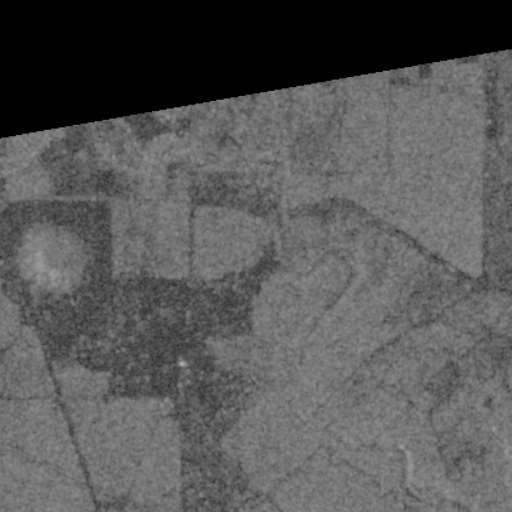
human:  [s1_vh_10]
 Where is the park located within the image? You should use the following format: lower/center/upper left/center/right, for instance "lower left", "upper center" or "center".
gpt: The park is located in the upper left of the image.
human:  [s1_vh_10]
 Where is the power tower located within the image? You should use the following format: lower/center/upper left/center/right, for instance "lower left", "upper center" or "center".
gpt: The power tower is located in the lower left of the image.
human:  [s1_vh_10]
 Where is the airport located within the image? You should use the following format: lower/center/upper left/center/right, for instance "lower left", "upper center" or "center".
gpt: There is no airport in the image.

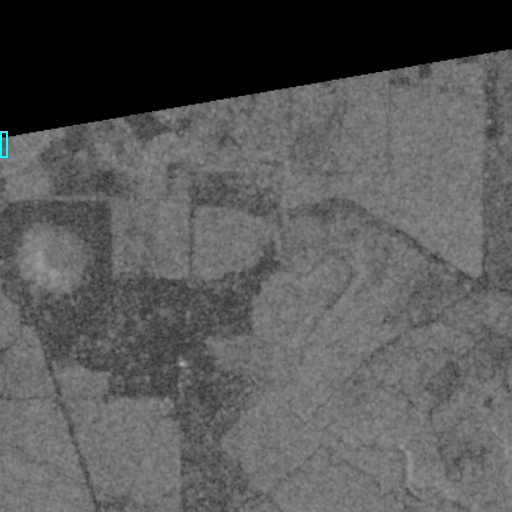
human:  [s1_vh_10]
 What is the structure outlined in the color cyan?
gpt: The structure outlined in cyan is a park.
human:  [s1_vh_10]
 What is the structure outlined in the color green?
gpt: There is no green outline.